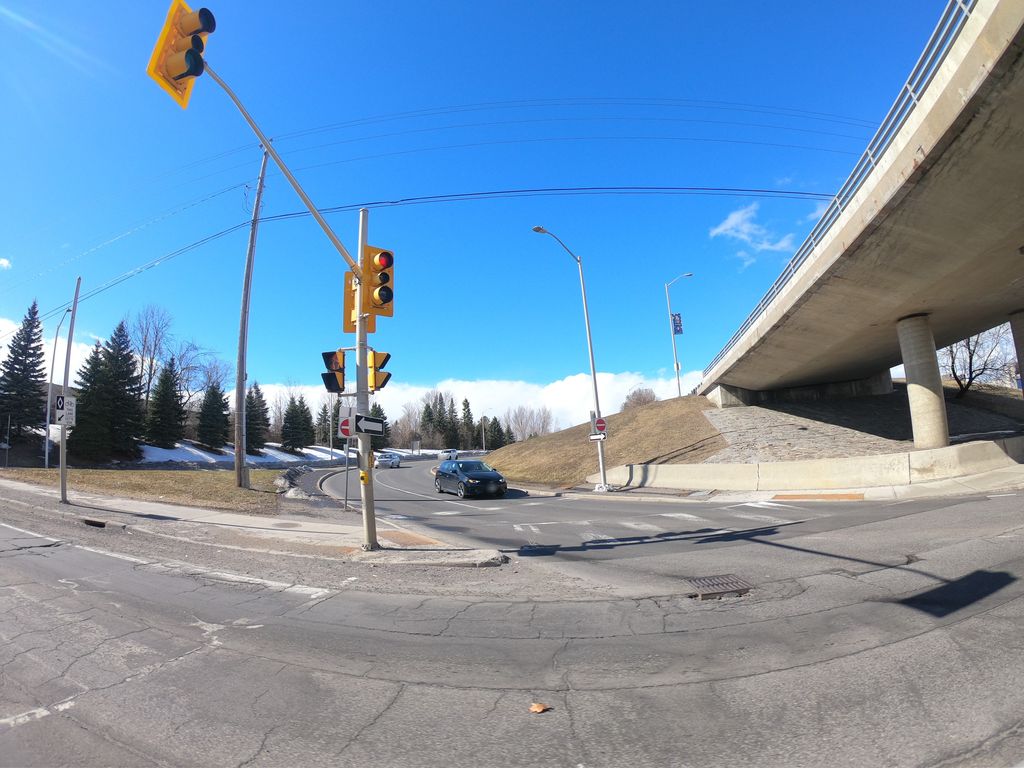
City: ottawa-gatineau